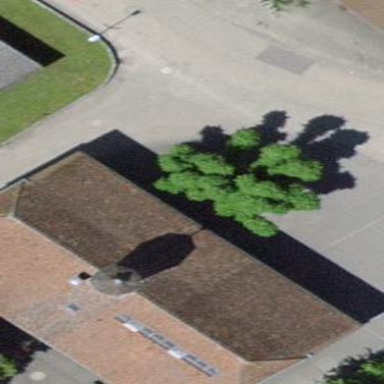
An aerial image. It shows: School building.